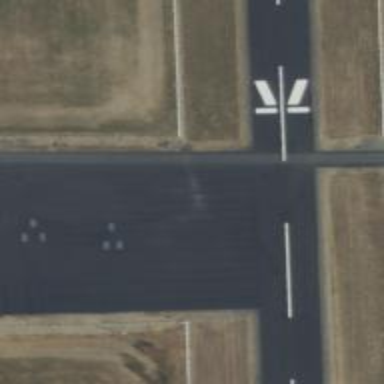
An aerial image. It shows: Apron at the airport.